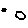
Label: hexagon